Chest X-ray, PA view. Patient: 42 years old, sex M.
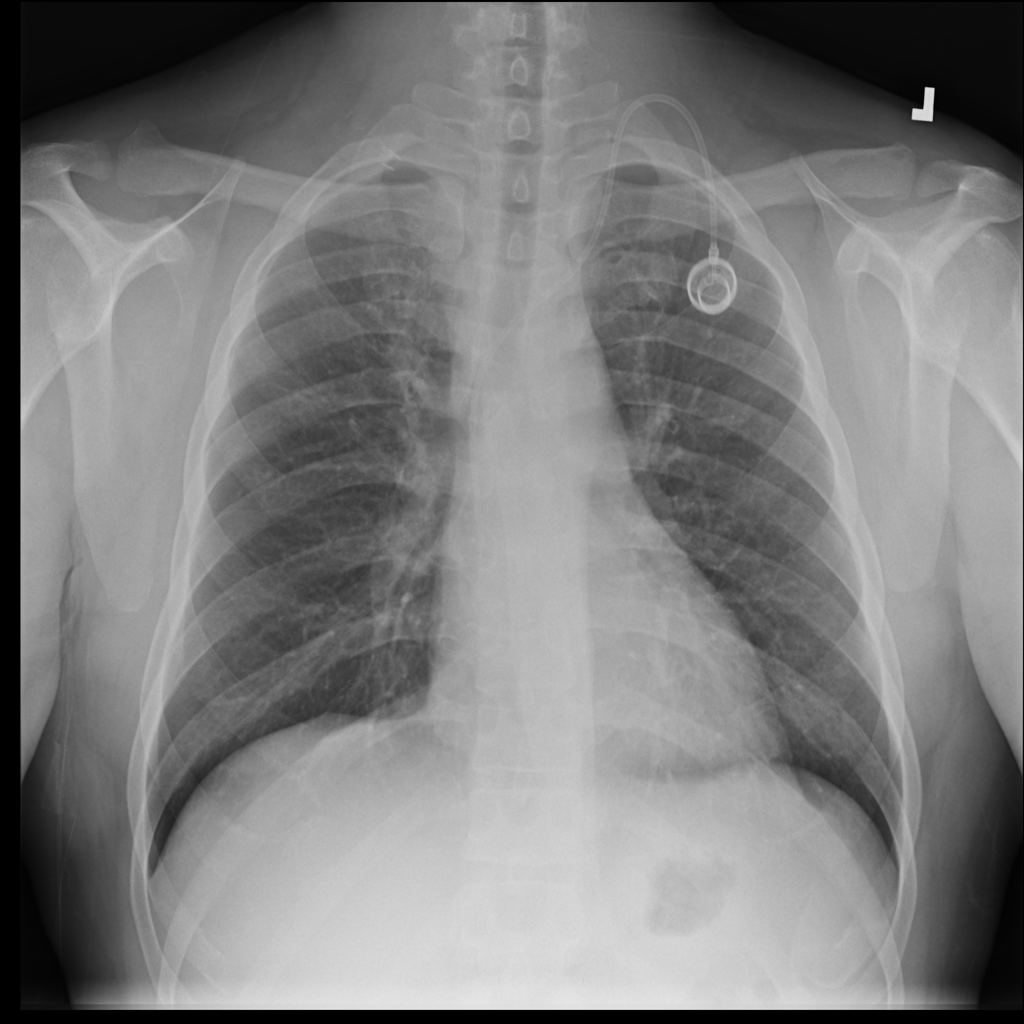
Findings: No Finding